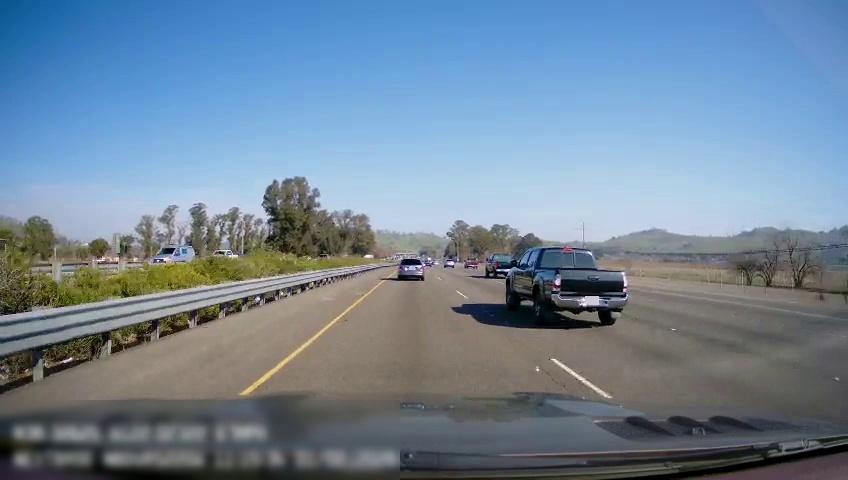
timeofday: Day
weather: Sunny
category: Drivable Space
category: Vehicles | SUV
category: Vehicles | Truck
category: Vehicles | Truck
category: Vehicles | Truck
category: Vehicles | Truck
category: Vehicles | SUV
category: Vehicles | Truck
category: Vehicles | SUV
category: Lanes | Current Lane
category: Lanes | Current Lane
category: Lanes | Alternate Lane
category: Lanes | Alternate Lane